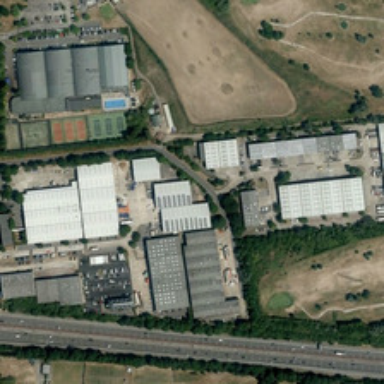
Some factory buildings are near a road and bareland .